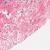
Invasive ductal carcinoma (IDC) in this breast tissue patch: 0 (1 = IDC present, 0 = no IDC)